Interaction volume radius: 10 \u00c5
Interaction volume height: 45 \u00c5
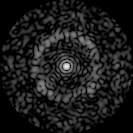
Disorder parameter: 0.7739